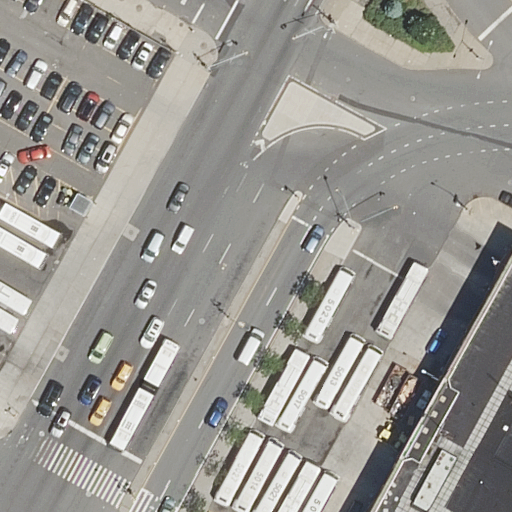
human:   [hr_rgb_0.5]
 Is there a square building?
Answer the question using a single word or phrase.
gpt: no

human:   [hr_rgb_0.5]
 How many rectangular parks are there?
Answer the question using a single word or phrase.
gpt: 1

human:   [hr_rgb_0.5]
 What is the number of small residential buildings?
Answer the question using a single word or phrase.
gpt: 0

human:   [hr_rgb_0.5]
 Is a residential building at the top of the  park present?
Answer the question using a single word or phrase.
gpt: no

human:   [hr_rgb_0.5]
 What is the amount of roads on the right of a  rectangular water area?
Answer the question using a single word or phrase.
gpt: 0

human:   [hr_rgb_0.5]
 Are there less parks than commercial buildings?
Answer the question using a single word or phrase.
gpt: no

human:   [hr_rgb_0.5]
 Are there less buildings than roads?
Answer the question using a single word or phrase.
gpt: yes

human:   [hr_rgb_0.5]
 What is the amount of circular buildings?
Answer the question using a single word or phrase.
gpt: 0

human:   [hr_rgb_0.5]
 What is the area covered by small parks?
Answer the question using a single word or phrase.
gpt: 62m2

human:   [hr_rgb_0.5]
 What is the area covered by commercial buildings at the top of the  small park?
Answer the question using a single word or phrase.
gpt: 0m2

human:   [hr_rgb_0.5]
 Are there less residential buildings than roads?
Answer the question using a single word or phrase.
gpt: yes

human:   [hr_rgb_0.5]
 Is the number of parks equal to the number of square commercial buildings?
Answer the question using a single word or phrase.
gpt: no

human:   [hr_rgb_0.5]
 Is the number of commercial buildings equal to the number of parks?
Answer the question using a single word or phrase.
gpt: no

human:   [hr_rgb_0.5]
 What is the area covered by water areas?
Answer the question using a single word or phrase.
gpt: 0m2

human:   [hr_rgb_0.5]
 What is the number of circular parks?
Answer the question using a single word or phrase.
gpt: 0

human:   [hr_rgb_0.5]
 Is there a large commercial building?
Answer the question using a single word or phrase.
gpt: no

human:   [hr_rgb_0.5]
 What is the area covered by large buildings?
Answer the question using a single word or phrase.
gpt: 2649m2

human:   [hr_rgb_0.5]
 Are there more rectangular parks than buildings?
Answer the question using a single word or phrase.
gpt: no

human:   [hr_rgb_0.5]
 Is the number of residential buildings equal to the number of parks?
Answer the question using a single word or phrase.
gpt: yes

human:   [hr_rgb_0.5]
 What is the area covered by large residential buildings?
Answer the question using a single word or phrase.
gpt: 2649m2

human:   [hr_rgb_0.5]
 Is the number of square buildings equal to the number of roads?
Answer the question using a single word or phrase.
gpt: no

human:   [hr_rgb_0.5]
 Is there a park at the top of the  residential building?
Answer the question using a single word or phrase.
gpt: yes

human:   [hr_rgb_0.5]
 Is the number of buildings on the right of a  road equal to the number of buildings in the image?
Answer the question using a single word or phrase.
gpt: yes

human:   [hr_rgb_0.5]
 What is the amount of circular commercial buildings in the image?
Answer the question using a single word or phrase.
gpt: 0

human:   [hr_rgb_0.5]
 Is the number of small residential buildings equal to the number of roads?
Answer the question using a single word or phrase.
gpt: no

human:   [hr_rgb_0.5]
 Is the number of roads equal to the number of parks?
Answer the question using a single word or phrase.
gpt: no

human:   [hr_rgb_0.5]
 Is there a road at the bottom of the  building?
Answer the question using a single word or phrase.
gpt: yes

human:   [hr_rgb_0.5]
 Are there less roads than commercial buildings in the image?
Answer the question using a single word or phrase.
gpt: no

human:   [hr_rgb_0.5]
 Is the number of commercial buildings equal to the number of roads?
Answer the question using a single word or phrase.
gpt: no

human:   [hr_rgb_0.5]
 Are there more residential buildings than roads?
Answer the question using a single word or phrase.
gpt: no

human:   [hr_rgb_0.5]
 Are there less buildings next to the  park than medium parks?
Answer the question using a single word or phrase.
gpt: no

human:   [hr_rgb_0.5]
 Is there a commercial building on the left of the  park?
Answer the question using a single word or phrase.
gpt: no

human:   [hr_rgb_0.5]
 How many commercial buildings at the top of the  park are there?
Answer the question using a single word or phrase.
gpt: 0

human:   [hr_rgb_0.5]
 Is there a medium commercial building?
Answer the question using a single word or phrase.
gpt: no

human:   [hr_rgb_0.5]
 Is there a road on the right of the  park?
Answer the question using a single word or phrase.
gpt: yes

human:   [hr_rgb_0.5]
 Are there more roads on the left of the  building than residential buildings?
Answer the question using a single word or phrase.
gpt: yes